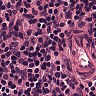
Metastatic tissue present: no